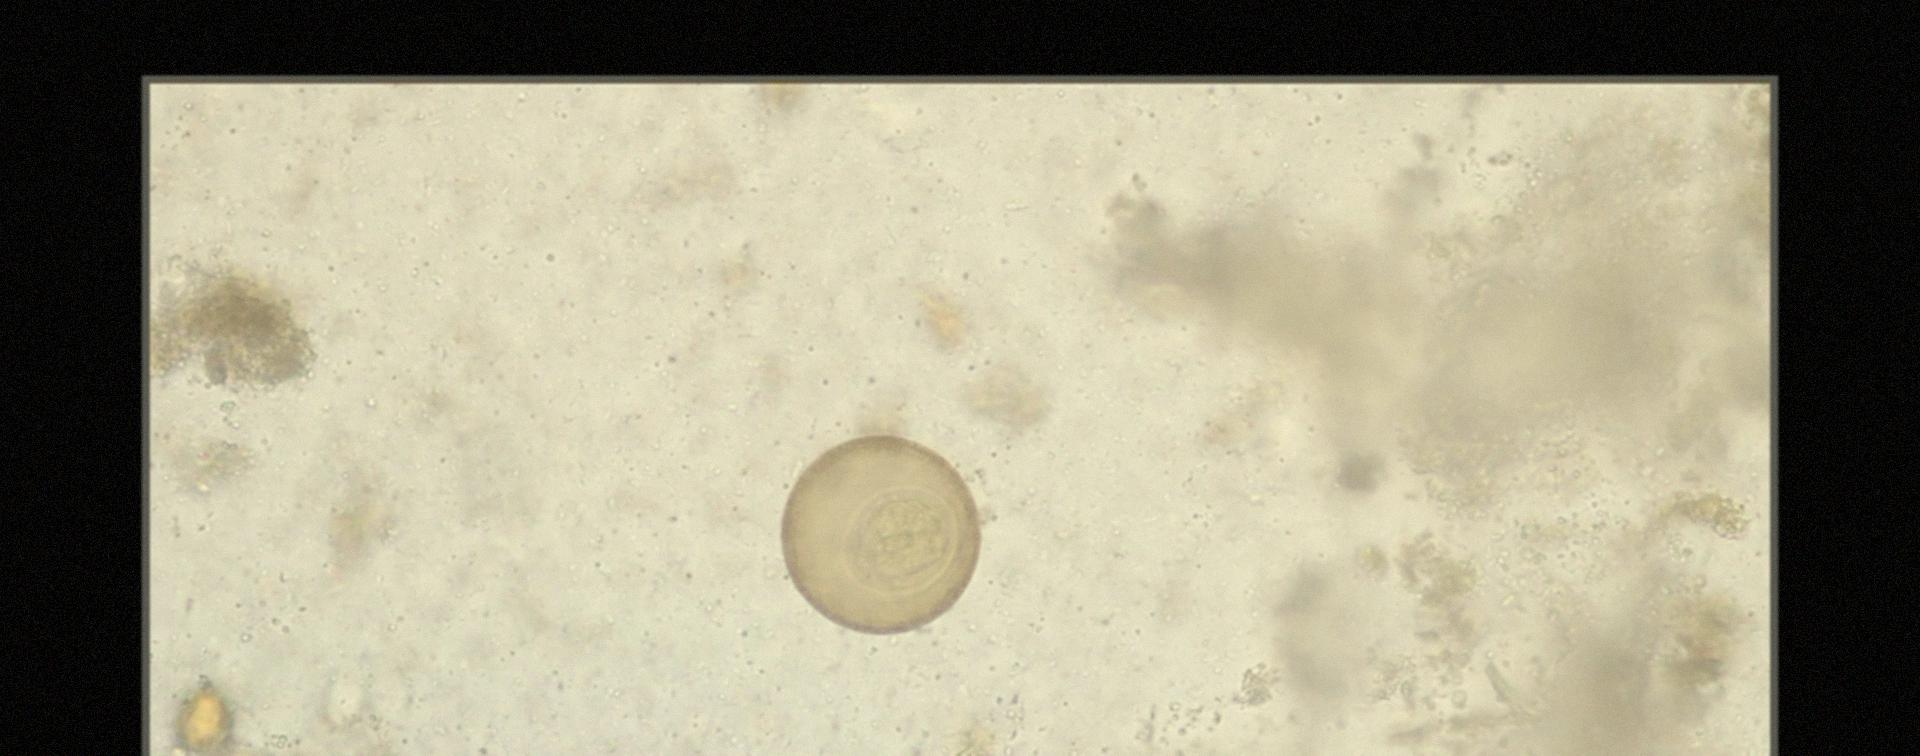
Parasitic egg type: Hymenolepis diminuta